Question: I have a problem. My listView contains items which are divided in 2 groups:
'''
if (datas.get(position).getStatus().equalsIgnoreCase("after")) {
viewHolder.postTimeView.setTextColor(getResources().getColor(R.color.text_not_highlighted));
viewHolder.postNameView.setTextColor(getResources().getColor(R.color.text_not_highlighted));
} else {
viewHolder.postTimeView.setTextColor(getResources().getColor(R.color.white));
viewHolder.postNameView.setTextColor(getResources().getColor(R.color.white));
}
'''
It looks like:

the amount of "white" fields differs every time due to current time.
And I need to increase 'textSize' and make 'Bold' the white field (see marked field).
How can I do that from custom adapter?
---
What I tried:
'''
private int state = 0;
....
if (datas.get(position).getStatus().equalsIgnoreCase("after")) {
if (state == 0) {
//Make parent placeholder Bold here
parentHolder = (ViewHolder) parent.getTag();
parentHolder.postNameView.setTypeface(null, Typeface.BOLD);
parentHolder.postTimeView.setTypeface(null, Typeface.BOLD);
parentHolder.postNameView.setTextSize(24);
parentHolder.postTimeView.setTextSize(24);
state++;
}
viewHolder.postTimeView.setTextColor(getResources().getColor(R.color.text_not_highlighted));
viewHolder.postNameView.setTextColor(getResources().getColor(R.color.text_not_highlighted));
} else {
viewHolder.postTimeView.setTextColor(getResources().getColor(R.color.white));
viewHolder.postNameView.setTextColor(getResources().getColor(R.color.white));
}
'''
so state will be 0 only for once. But 'parentHolder = (ViewHolder) parent.getTag();' doesn't work. It is 'null'
Also I tried to find use of <URL>.
---
The amount of and items varies every time adapter is created since '.getStatus()' changes on server due to current time. It can be "before" (if starting time < current time) and "after" (current time < starting time).
And I need to exactly that item, which is kind of "now" i.e. the first one "after".
The entire adapter ():
'''
@Override
public View getView(int position, View convertView, ViewGroup parent) {
final ViewHolder viewHolder;
if (convertView == null) {
LayoutInflater inflater = myContext.getLayoutInflater();
convertView = inflater.inflate(R.layout.channel_listview_item, null);
viewHolder = new ViewHolder();
viewHolder.postNameView = (TextView) convertView.findViewById(R.id.channel_listview_item_name);
viewHolder.postTimeView = (TextView) convertView.findViewById(R.id.channel_listview_item_time);
convertView.setTag(viewHolder);
} else {
viewHolder = (ViewHolder) convertView.getTag();
}
if (datas.get(position).getStatus().equalsIgnoreCase("before")) {
viewHolder.postTimeView.setTextColor(getResources().getColor(R.color.white));
viewHolder.postNameView.setTextColor(getResources().getColor(R.color.white));
} else {
viewHolder.postTimeView.setTextColor(getResources().getColor(R.color.text_not_highlighted));
viewHolder.postNameView.setTextColor(getResources().getColor(R.color.text_not_highlighted));
//perform this 'if' only once at this position
if (/*need such condition that occurs only for ONCE*/) {
viewHolder.postNameView.setTypeface(null, Typeface.BOLD);
viewHolder.postTimeView.setTypeface(null, Typeface.BOLD);
viewHolder.postNameView.setTextSize(24);
viewHolder.postTimeView.setTextSize(24);
viewHolder.postTimeView.setTextColor(getResources().getColor(R.color.white));
viewHolder.postNameView.setTextColor(getResources().getColor(R.color.white));
}
}
viewHolder.postNameView.setText(datas.get(position).getTitle());
viewHolder.postTimeView.setText(datas.get(position).getStart());
return convertView;
}
}
static class ViewHolder {
TextView postTimeView;
TextView postNameView;
}
'''
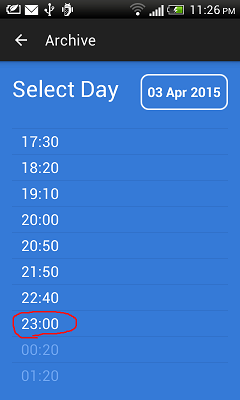
Answer: I have suggested code/design that I think should work eventually. It may be similar to your existing code design but I don't see code where list is setting the status for "before" or "after". Regardless I am using your terminology of "after" and try avoiding to change much code.
Suggested code:
'''
int afterTimePosition = 0;
@Override
public View getView(int position, View convertView, ViewGroup parent) {
...
if (convertView == null) {
...
} else {
viewHolder = (ViewHolder) convertView.getTag();
}
if (position > afterTimePosition) {
// Re-evaluate the AFTER line, MAY need to change it
int currentTime = Server.getTime(); // replace getTime with a proper method call
// Check time only after the AFTER line.
// Need datas to save the date/time.
if (datas.get(afterTimePosition).getTime() < currentTime) {
// Need to change the AFTER line by evaluating time in the ArrayList against current time
for (int i= afterTimePosition; i <= position; i++) {
if (datas.get(i).getTime() >= currentTime) {
afterTimePosition = i;
break; // found the new AFTER line
}
}
} // if datas...
}
if (afterTimePosition < position) {
// BEFORE border line
viewHolder.postTimeView.setTextColor(getResources().getColor(R.color.white));
viewHolder.postNameView.setTextColor(getResources().getColor(R.color.white));
} else {
// AFTER border line
viewHolder.postTimeView.setTextColor(getResources().getColor(R.color.text_not_highlighted));
viewHolder.postNameView.setTextColor(getResources().getColor(R.color.text_not_highlighted));
viewHolder.postNameView.setTypeface(null, Typeface.BOLD);
viewHolder.postTimeView.setTypeface(null, Typeface.BOLD);
}
'''
Notes:
1. I am using the term AFTER meaning after the current time or the same.
2. My design idea is to save the row position into simple variable afterTimePosition. afterTimePosition is the AFTER line. It will be checked upon in code if (afterTimePosition < position) for determining when to highlight text. I try to be simple in design so that I won't get easily confused.
3. ArrayList datas need to save the time in integer or long. It takes only little amount of memory for it.
4. The code with for (int i= afterTimePosition... , signifies that the AFTER line or row items needs reevaluation. I think code is simple to understand.
Keep us posted...